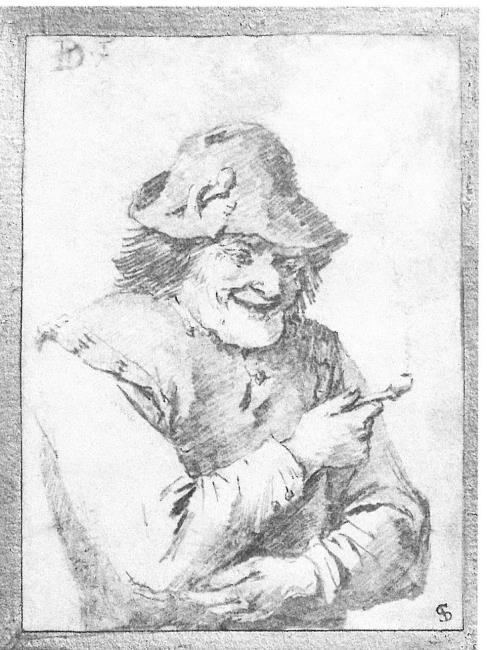
Title: Farmer with pipe, half figure
Artist: David Teniers (II)
Earliest date: 1625
Latest date: 1690
Genre: drawing
Iconography: Tobacco
Keywords: genre, peasant, half-length, body facing right, head to the right, arms crossed, pipe, hat, laughing